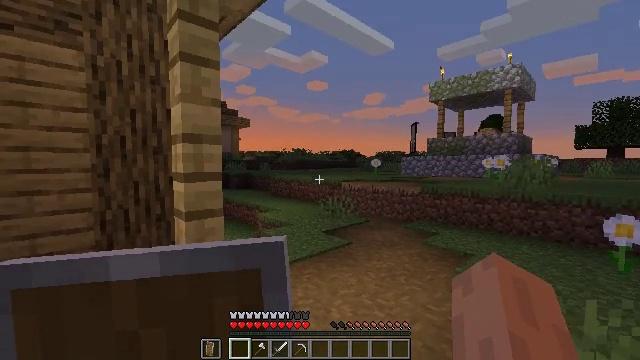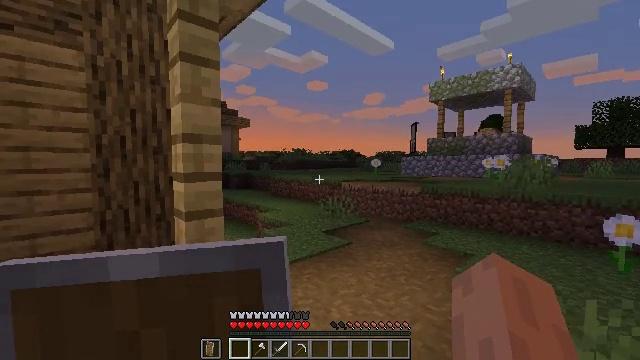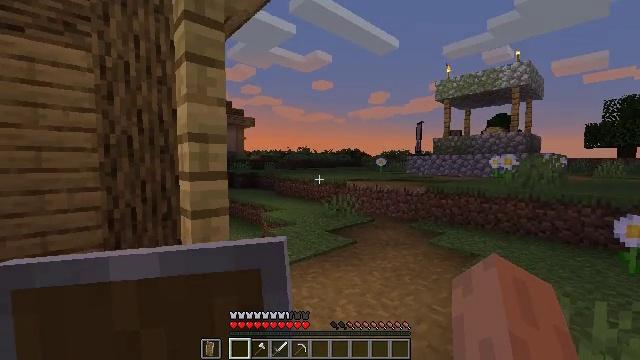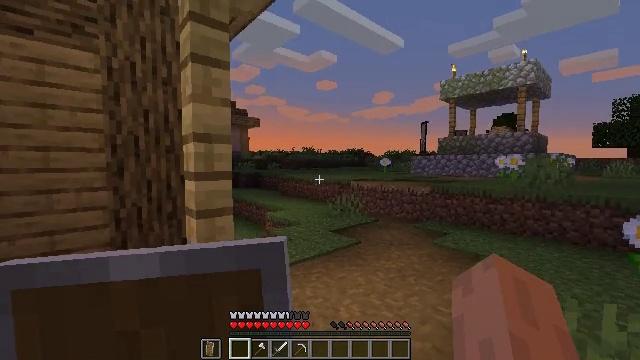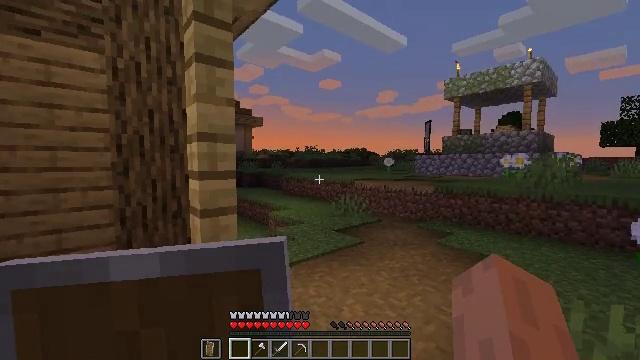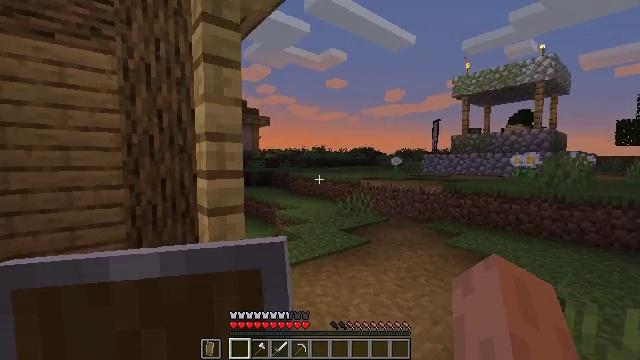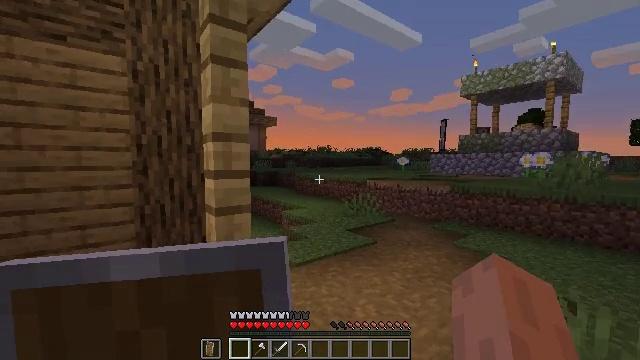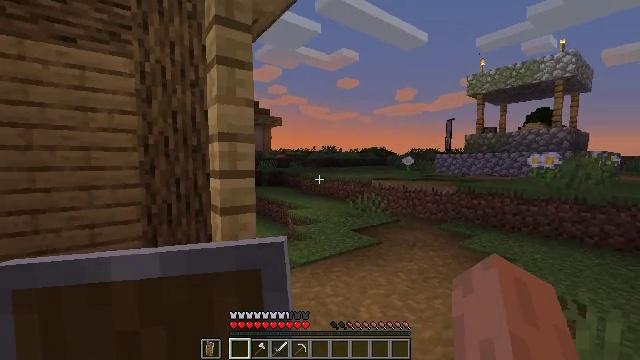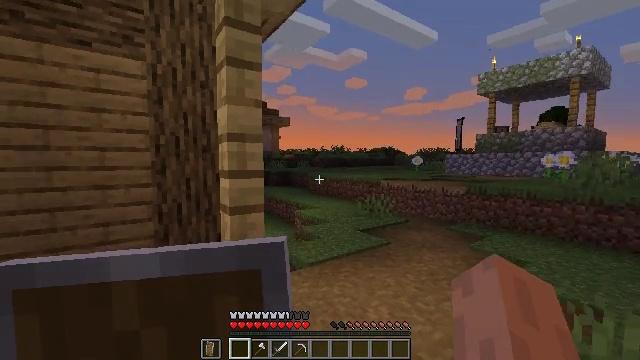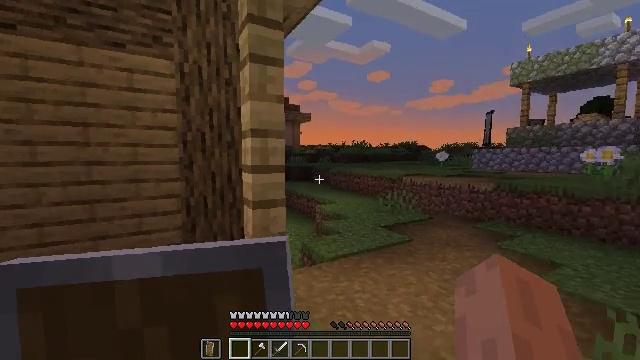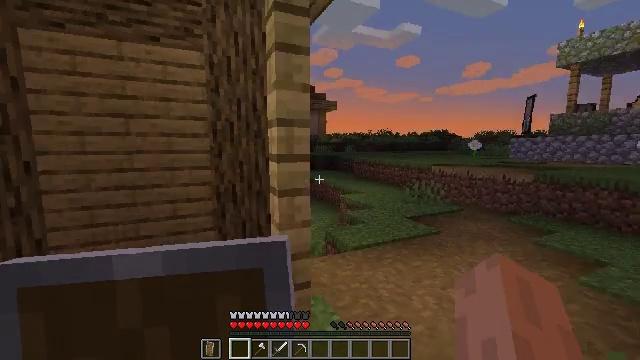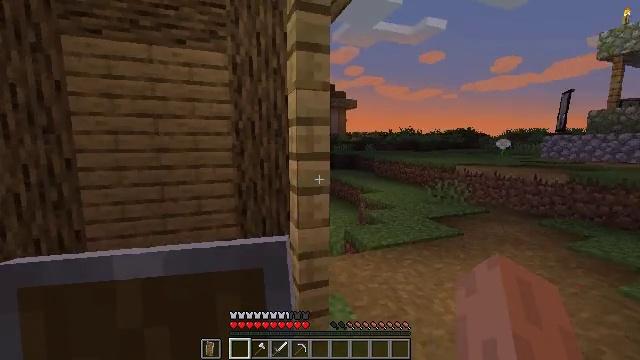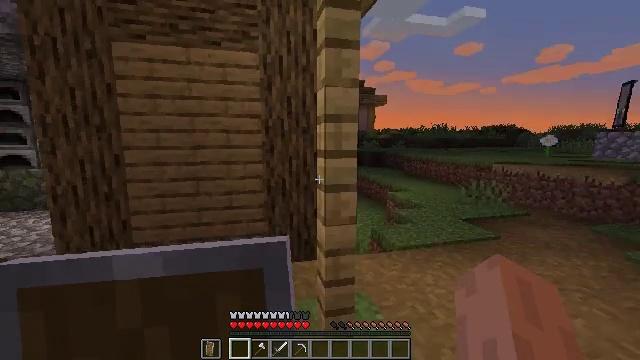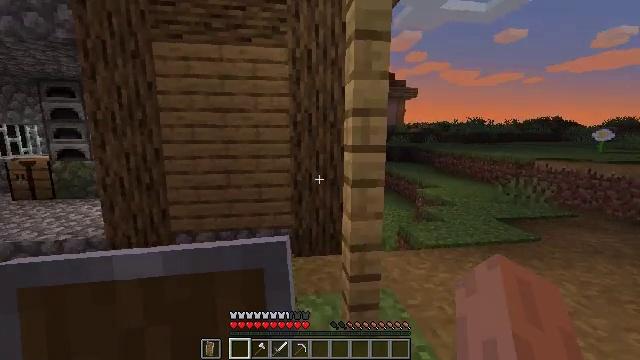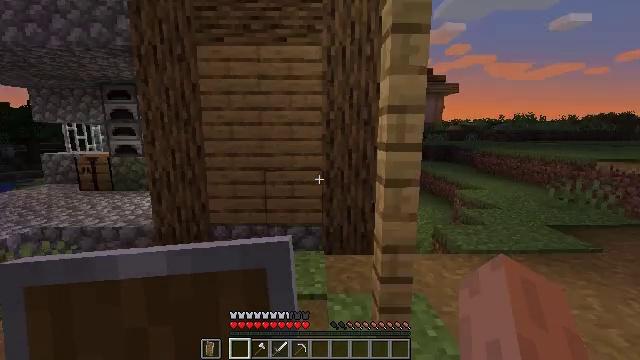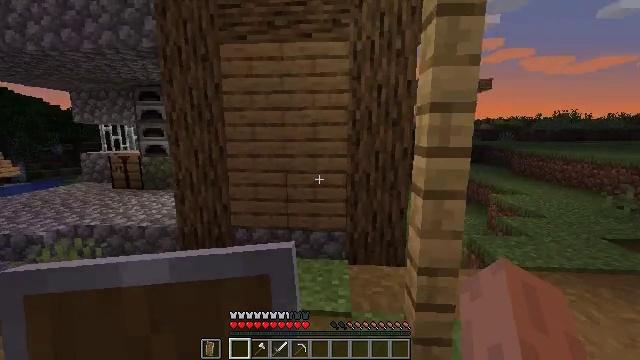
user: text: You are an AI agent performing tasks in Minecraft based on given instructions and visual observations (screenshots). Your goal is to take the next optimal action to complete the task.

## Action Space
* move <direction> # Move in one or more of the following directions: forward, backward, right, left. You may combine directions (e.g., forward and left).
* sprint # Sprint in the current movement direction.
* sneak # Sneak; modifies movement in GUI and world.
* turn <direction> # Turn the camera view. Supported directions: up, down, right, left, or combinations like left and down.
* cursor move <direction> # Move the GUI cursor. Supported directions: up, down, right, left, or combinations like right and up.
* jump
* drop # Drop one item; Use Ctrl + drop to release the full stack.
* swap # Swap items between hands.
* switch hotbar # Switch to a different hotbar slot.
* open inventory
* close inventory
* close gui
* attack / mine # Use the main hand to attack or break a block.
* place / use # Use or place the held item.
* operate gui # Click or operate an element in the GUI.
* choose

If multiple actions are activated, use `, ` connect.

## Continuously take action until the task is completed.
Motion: motion action
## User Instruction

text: craft item air
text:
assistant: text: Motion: no_op
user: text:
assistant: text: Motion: turn left
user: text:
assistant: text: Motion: no_op
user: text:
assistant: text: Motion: no_op
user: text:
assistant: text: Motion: turn left
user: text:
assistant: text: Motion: turn left
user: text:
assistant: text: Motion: turn left
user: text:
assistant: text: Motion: turn left
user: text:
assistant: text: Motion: turn left and down
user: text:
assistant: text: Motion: turn left and down
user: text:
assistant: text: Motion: turn left
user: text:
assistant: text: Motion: turn left
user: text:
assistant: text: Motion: turn left and down
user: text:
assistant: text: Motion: move forward, turn left
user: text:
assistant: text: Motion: move forward, turn left
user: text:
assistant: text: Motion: move forward, turn left
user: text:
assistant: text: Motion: move forward, turn left
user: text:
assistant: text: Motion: move forward and move left, turn left
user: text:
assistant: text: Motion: move forward and move left
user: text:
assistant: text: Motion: move forward and move left
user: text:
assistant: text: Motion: move forward and move left, turn left
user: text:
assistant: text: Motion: move forward and move left, turn left and down
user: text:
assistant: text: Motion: move forward and move left, turn left and down
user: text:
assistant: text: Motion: move forward and move left, turn left and down
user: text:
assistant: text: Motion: move forward and move left, turn left and down
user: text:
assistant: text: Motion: move forward and move left, turn left and down
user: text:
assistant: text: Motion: move forward and move left
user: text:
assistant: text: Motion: move forward and move left
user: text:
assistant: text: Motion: move forward and move left
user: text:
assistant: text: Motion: move forward and move left